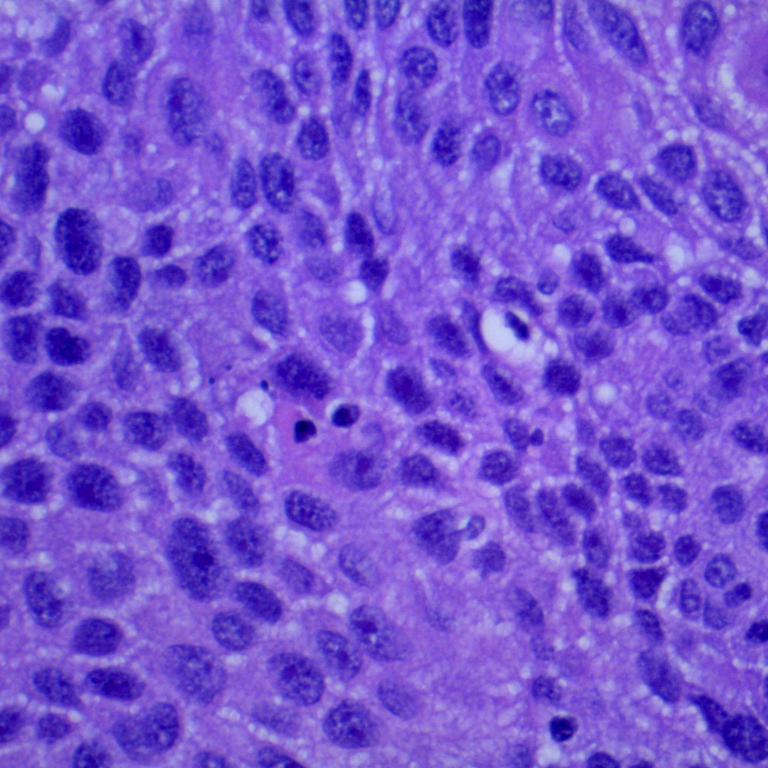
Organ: lung
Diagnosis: squamous carcinomas